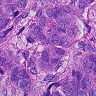
Metastatic tissue present: yes